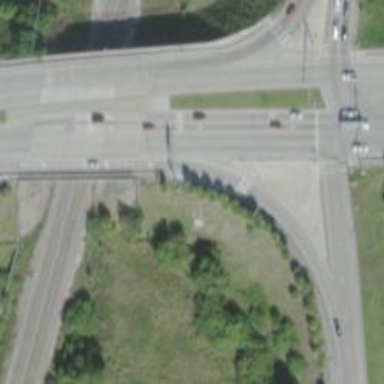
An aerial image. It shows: Secondary road crossing bridge.